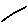
Label: line